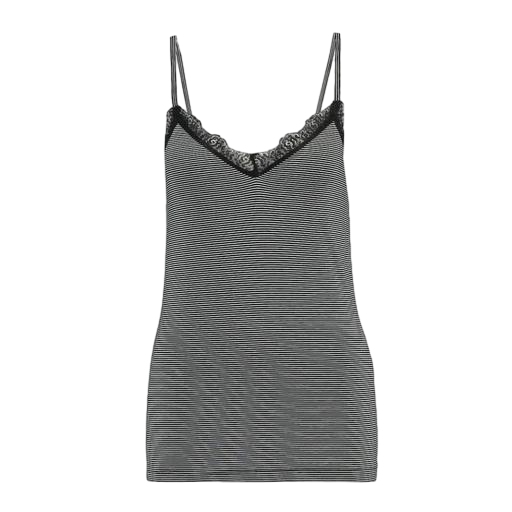
line cami, black curve cami rib lace, longline cami, white background